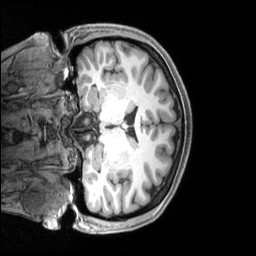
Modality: T1w
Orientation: coronal
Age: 22
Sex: female
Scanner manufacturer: siemens
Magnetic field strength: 3 T
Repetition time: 2.4 s
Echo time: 0.00219 s